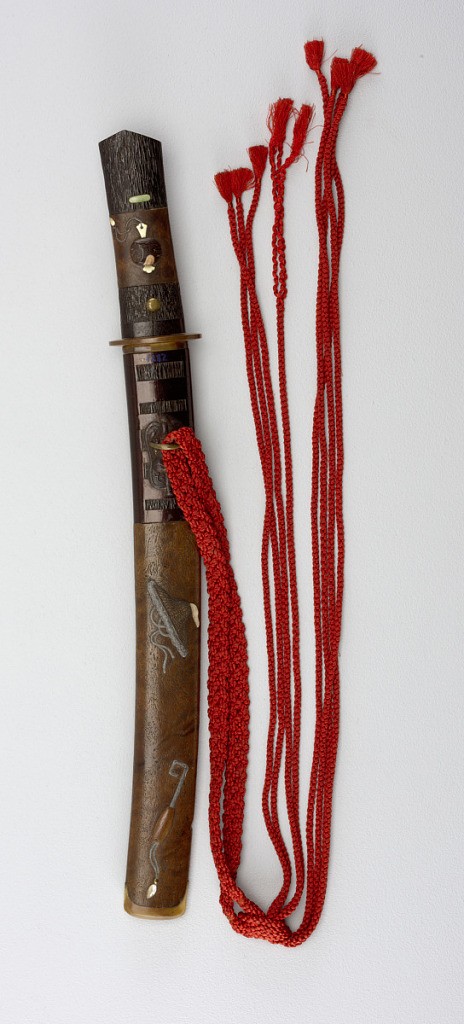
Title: Knife
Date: ca. 1870–80
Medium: wood
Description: Blade: single edge, curved with the cutting edge concave; one face hira-tsukuri, other with kaku mune (shin ogi unfinished or marred?); blunt boshi. Scabbard and hilt of various woods; kojiri and koiguchi of horn. Two ornaments in relief and inlaid with pearl and sawari (?) (pewter) representing hat and key. Uragawara of wood. Kurikata wood with brass ring in design of uchiwa with wrestler(?) carved in relief. Hilt: wood, polished top and band at base; (no fuchi-kashira). Set with two small tinted ivory plaques, brass-headed mekugi, and two carved relief ornaments on a central band inlaid with sawari and ivory. Tsuba: Naga maru; akagane; sashi ura, suhama-gata. Design of shippo tsunagi sukashi (enamel type linked units in openwork); unsigned. Kozuka: blade signed, handle bamboo veneer on a wood base, sawari ends. Precious jewels in relief inlay of ivory and pearl. Habaki of silver (does not fit). Red silk sageo.